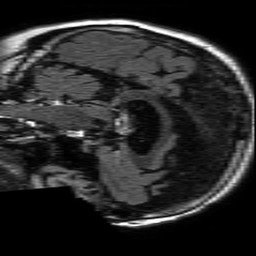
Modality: FLAIR
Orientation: sagittal
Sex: female
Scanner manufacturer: philips
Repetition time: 11 s
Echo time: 0.125 s